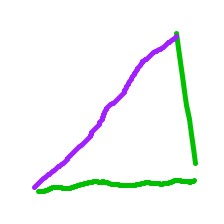
Shape: triangle